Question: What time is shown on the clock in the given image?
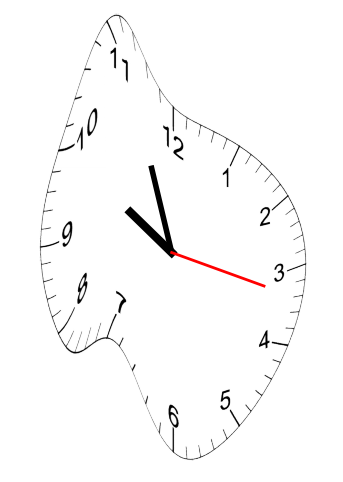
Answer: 09:56:17